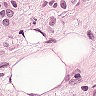
Metastatic tissue present: yes